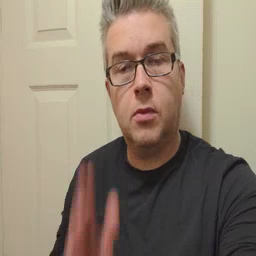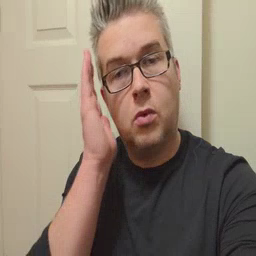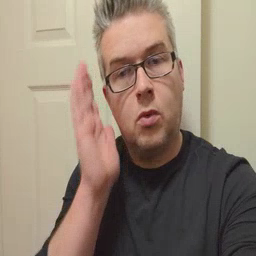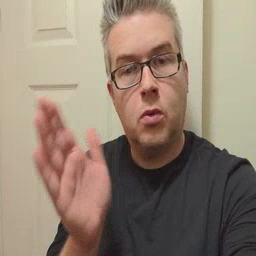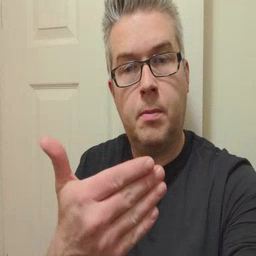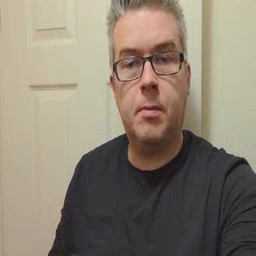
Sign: bedroom